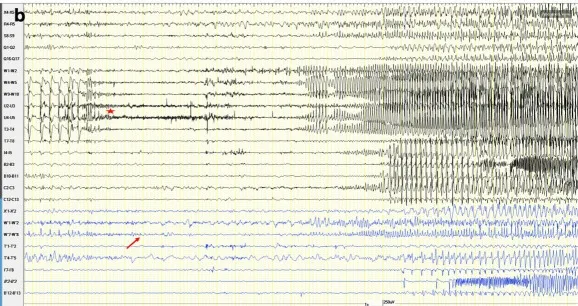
Seizure onset and propagation in stereo-EEG. (B) Stereo-EEG recording of spontaneous seizure. It shows an increase of interictal spike on the contacts electrodes that explore the posterior portion of the right superior temporal gyrus (W4-5, W9-10, U4-5, T3-4), followed by low-voltage fast activity in the same region (red star). After 1.5 s, the discharge spreads to the left homologous region (W'7-8, red arrow). Then, after 14 s, it also involves the right temporal pole (I4-5) and hippocampus (C2-3), and immediately it propagates to the left homologous regions (I'7-8, B'2-3). After 26 s from the right ictal onset, a new ictal discharge arises in the left hippocampus (B'2-3) and spreads after 3 s into the right hippocampus (B2-3).
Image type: electrography (eeg)